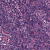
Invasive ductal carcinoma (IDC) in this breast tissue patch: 0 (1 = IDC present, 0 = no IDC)